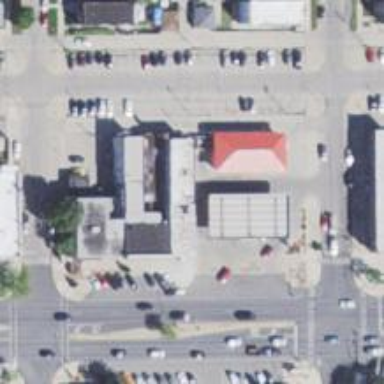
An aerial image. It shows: Convenience shop.